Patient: sex M, age 64
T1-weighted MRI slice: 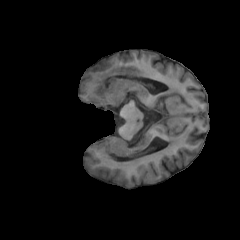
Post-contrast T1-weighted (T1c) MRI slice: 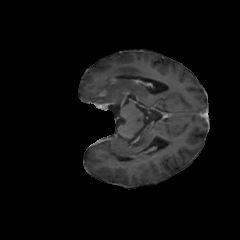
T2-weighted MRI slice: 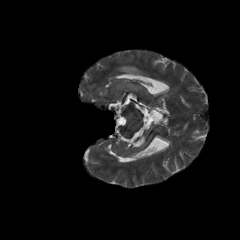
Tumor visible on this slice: yes
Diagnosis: Glioblastoma, IDH-wildtype
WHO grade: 4